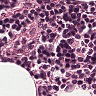
Metastatic tissue present: no